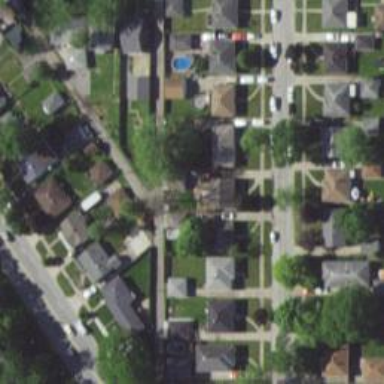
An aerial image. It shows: Alley classified as service road.